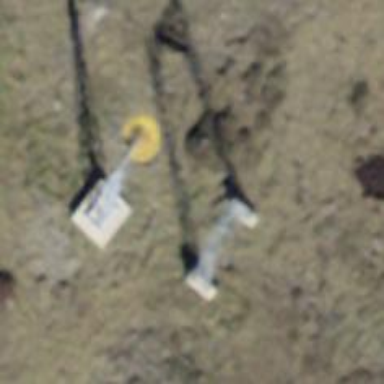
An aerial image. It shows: Pylon for aerialway.